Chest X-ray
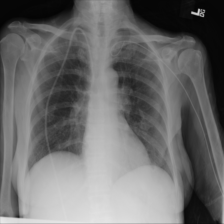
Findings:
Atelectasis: negative
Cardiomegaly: negative
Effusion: negative
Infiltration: negative
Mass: negative
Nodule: negative
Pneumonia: negative
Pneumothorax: negative
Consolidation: negative
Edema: negative
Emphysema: negative
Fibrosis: negative
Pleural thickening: negative
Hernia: negative